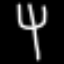
Label: fork